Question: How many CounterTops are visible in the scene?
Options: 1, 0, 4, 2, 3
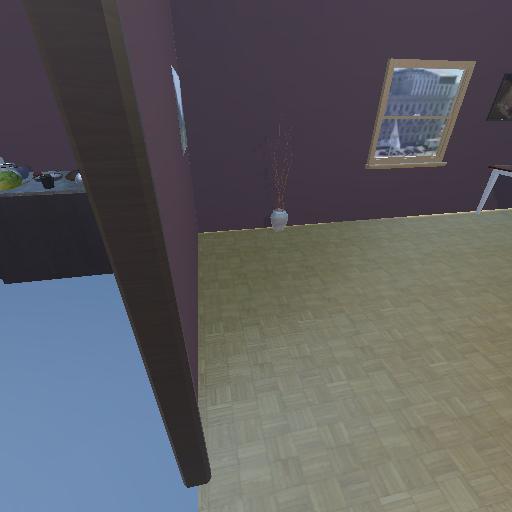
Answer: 1